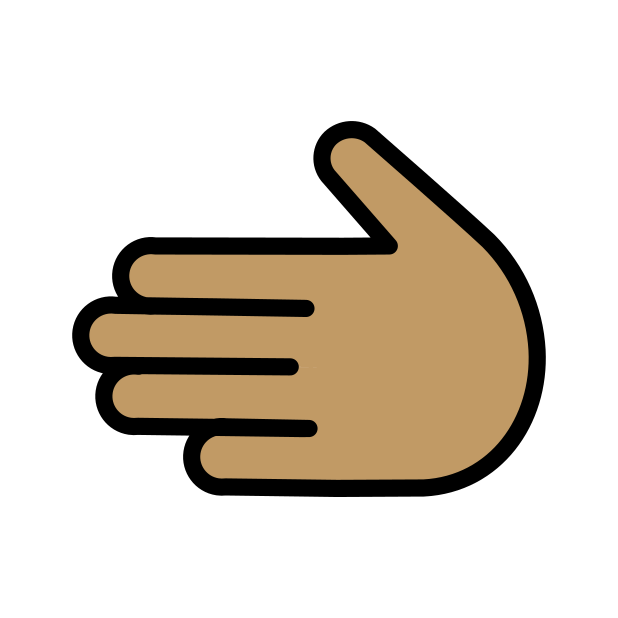
leftwards hand: medium skin tone